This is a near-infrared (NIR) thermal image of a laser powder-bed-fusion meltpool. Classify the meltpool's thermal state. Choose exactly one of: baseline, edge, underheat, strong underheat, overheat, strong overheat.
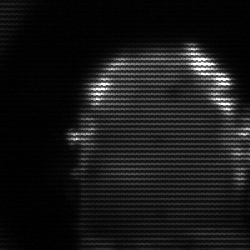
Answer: baseline